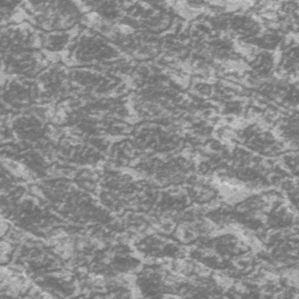
Label: frost